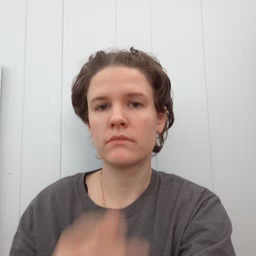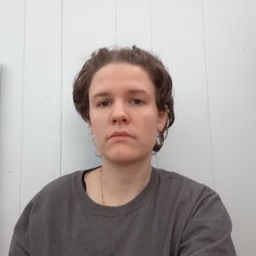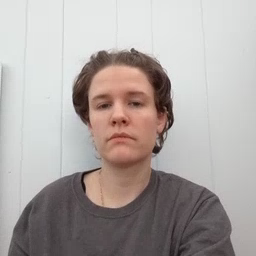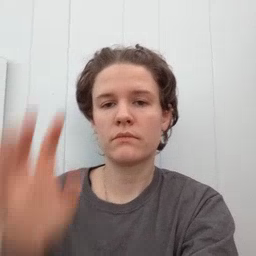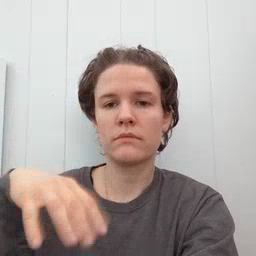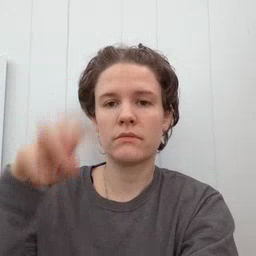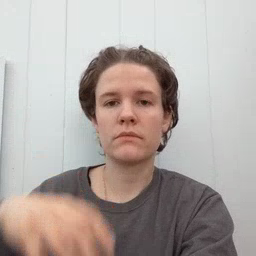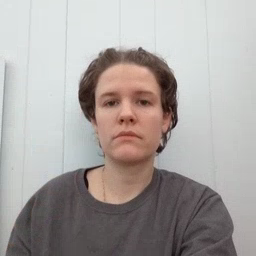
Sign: rain